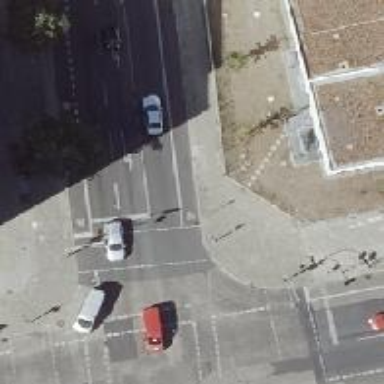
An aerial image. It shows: Road crossing with traffic signals.